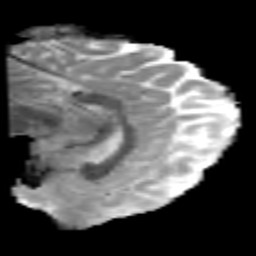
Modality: MD
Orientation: sagittal
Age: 21
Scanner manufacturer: philips
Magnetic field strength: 3 T
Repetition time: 8.6 s
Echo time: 0.127 s